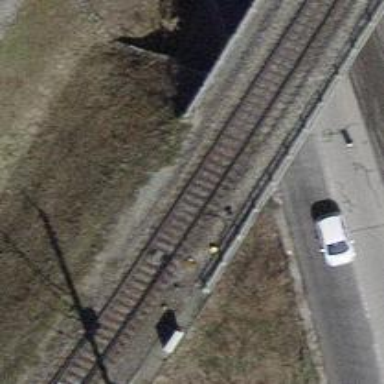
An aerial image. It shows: Railway switch.